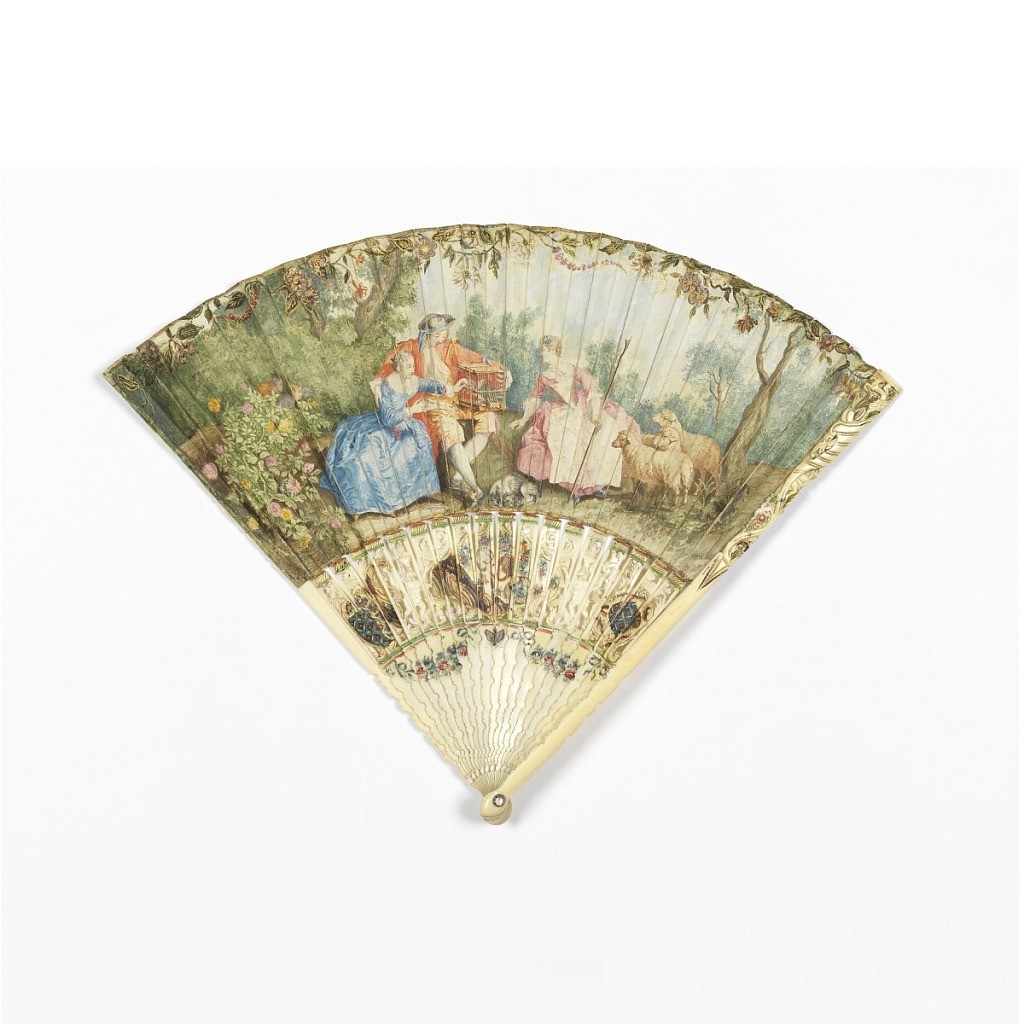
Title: Pleated fan and case
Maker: Nicolas Lancret (French, 1690–1743)
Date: ca. 1740
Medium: Gouache-painted parchment leaf, painted ivory sticks carved à jour; pin set with a brilliant
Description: Parchment leaf painted with gouache showing a version of Lancret's "The Bird Fancier." Sticks are of painted ivory carved à jour. Pin is set with a brilliant.